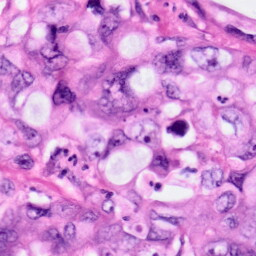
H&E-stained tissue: Pancreatic